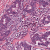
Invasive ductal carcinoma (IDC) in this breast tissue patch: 1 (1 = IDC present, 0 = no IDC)